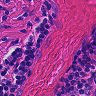
Metastatic tissue present: no